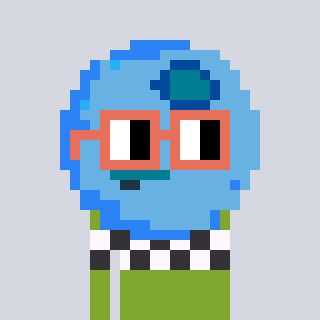
a pixel art character with square orange glasses, a blueberry-shaped head and a slimegreen-colored body on a cool background